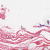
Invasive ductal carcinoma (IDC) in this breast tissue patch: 0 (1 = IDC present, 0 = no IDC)